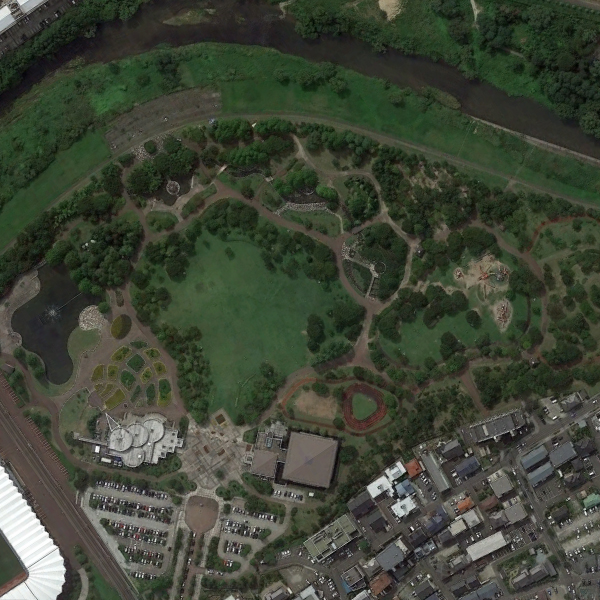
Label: Park